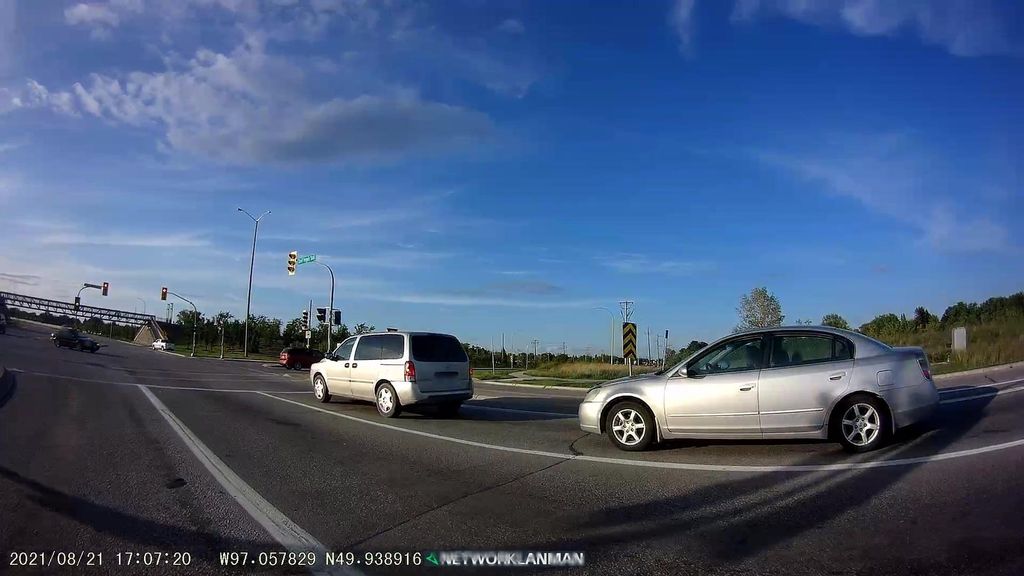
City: winnipeg